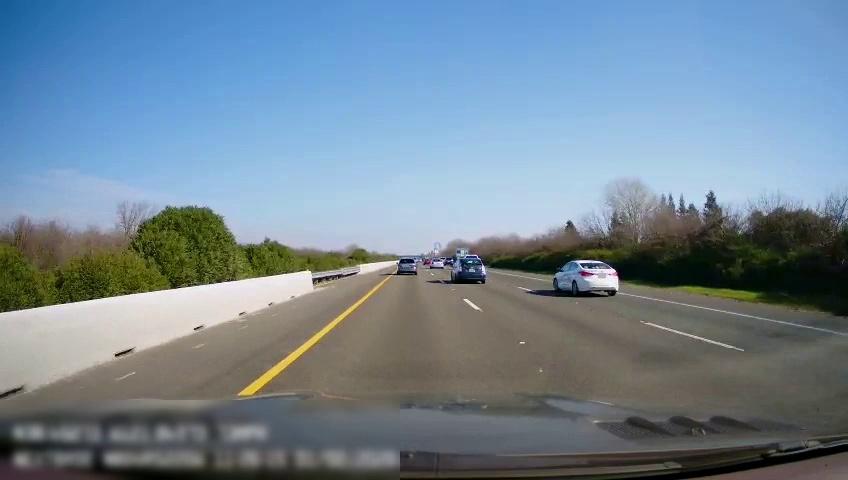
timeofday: Day
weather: Sunny
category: Drivable Space
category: Vehicles | SUV
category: Vehicles | SUV
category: Vehicles | Car
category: Vehicles | Car
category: Vehicles | Truck
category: Vehicles | Car
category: Lanes | Current Lane
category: Lanes | Current Lane
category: Lanes | Alternate Lane
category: Lanes | Alternate Lane